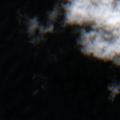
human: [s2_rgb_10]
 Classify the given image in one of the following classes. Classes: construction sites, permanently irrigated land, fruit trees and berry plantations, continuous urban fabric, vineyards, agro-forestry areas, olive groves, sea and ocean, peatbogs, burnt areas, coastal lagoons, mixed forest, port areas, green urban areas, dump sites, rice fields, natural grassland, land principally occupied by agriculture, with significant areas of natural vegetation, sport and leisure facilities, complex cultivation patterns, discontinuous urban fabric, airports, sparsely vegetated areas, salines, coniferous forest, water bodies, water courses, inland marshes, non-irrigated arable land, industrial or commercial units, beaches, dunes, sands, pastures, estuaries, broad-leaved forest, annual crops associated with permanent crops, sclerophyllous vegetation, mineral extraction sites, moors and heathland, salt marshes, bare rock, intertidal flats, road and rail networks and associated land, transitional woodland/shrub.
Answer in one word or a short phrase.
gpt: sea and ocean